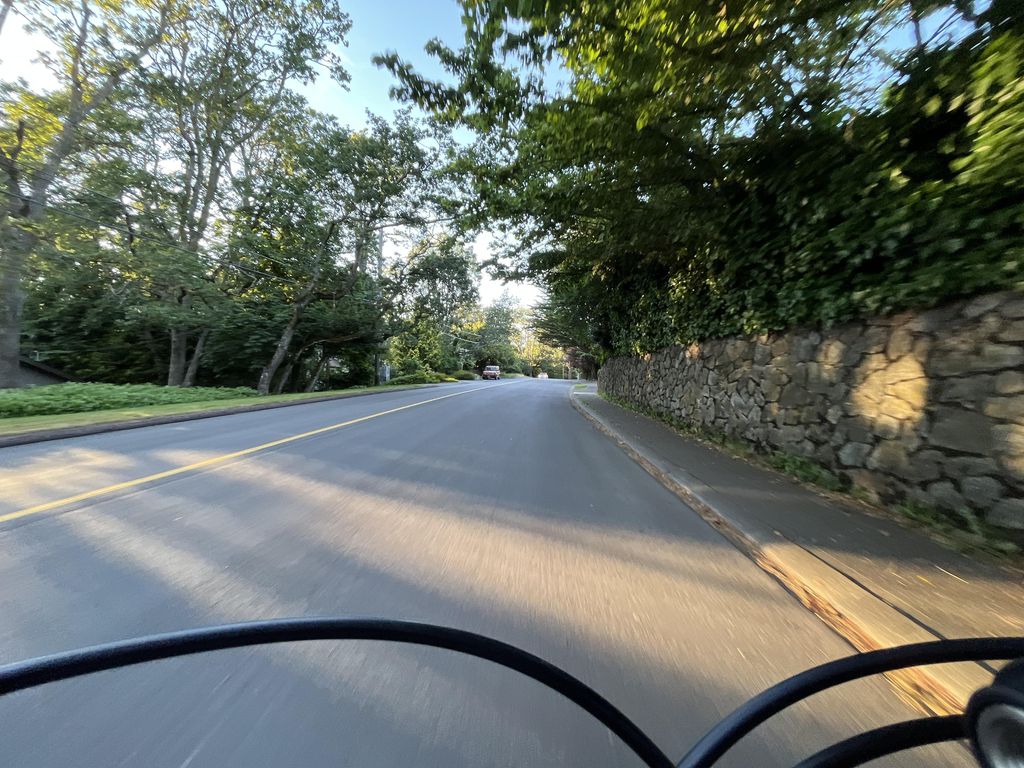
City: victoria